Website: walmart
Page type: customer-info-address
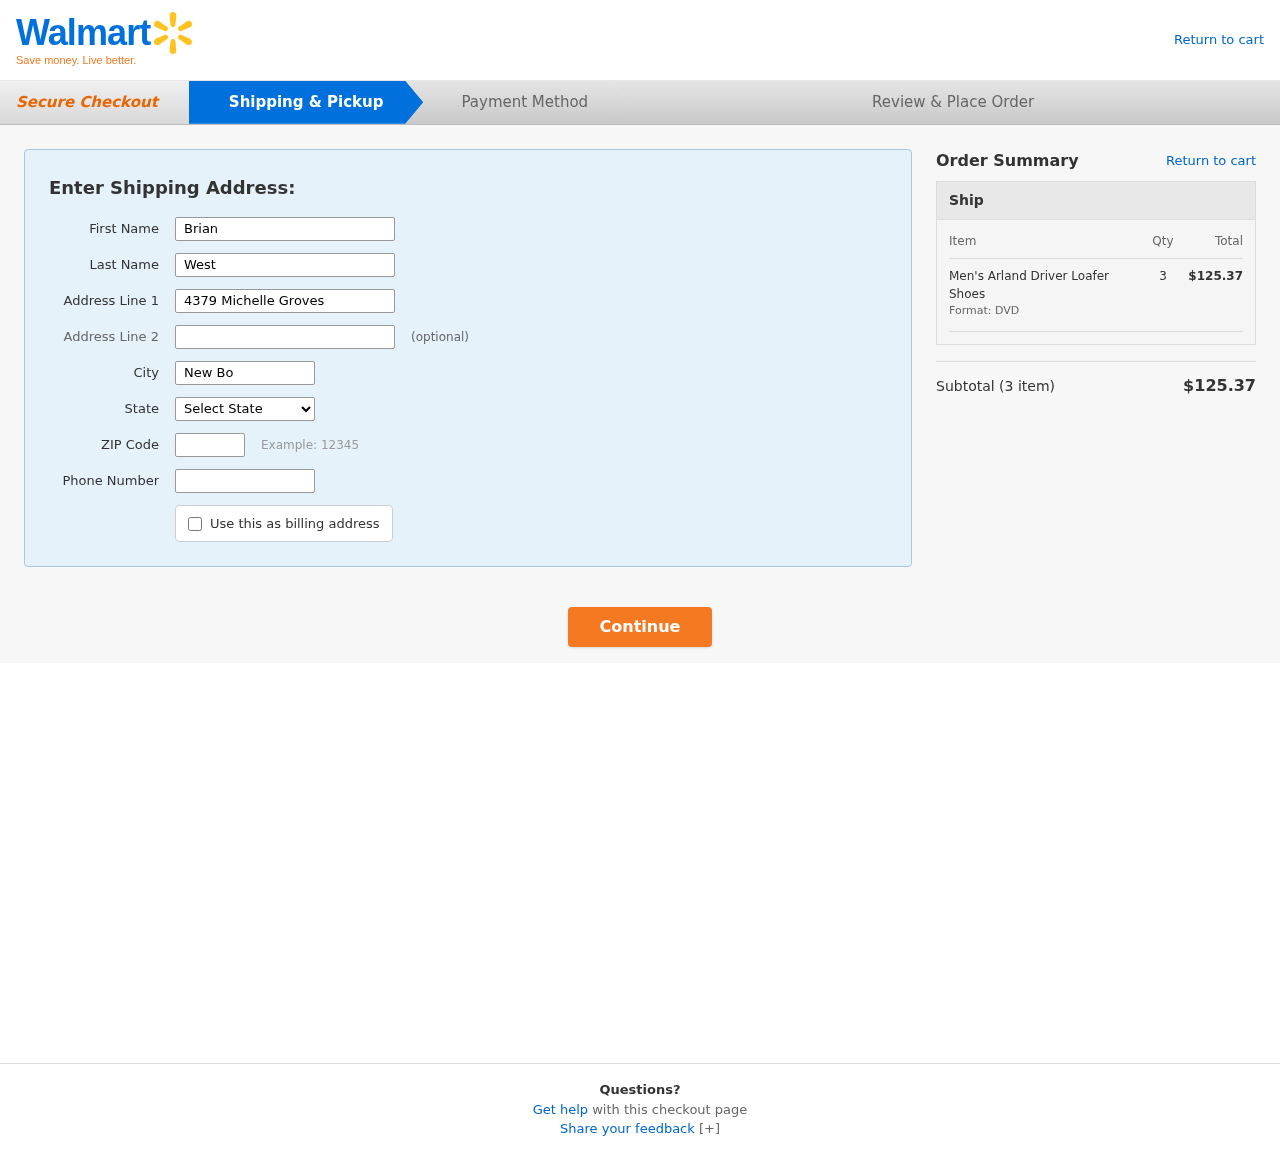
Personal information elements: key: PII_CITY
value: New Bobbystad
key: PII_FIRSTNAME
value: Brian
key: PII_LASTNAME
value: West
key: PII_PHONE
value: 5176885143
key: PII_POSTCODE
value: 49159
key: PII_STATE
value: Montana
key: PII_STREET
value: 4379 Michelle Groves
Product elements: key: PRODUCT1_NAME
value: Men's Arland Driver Loafer Shoes
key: PRODUCT1_QUANTITY
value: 3
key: PRODUCT1_LINE_TOTAL
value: $125.37
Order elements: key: ORDER_NUM_ITEMS
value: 3
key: ORDER_SUBTOTAL
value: $125.37